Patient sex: M
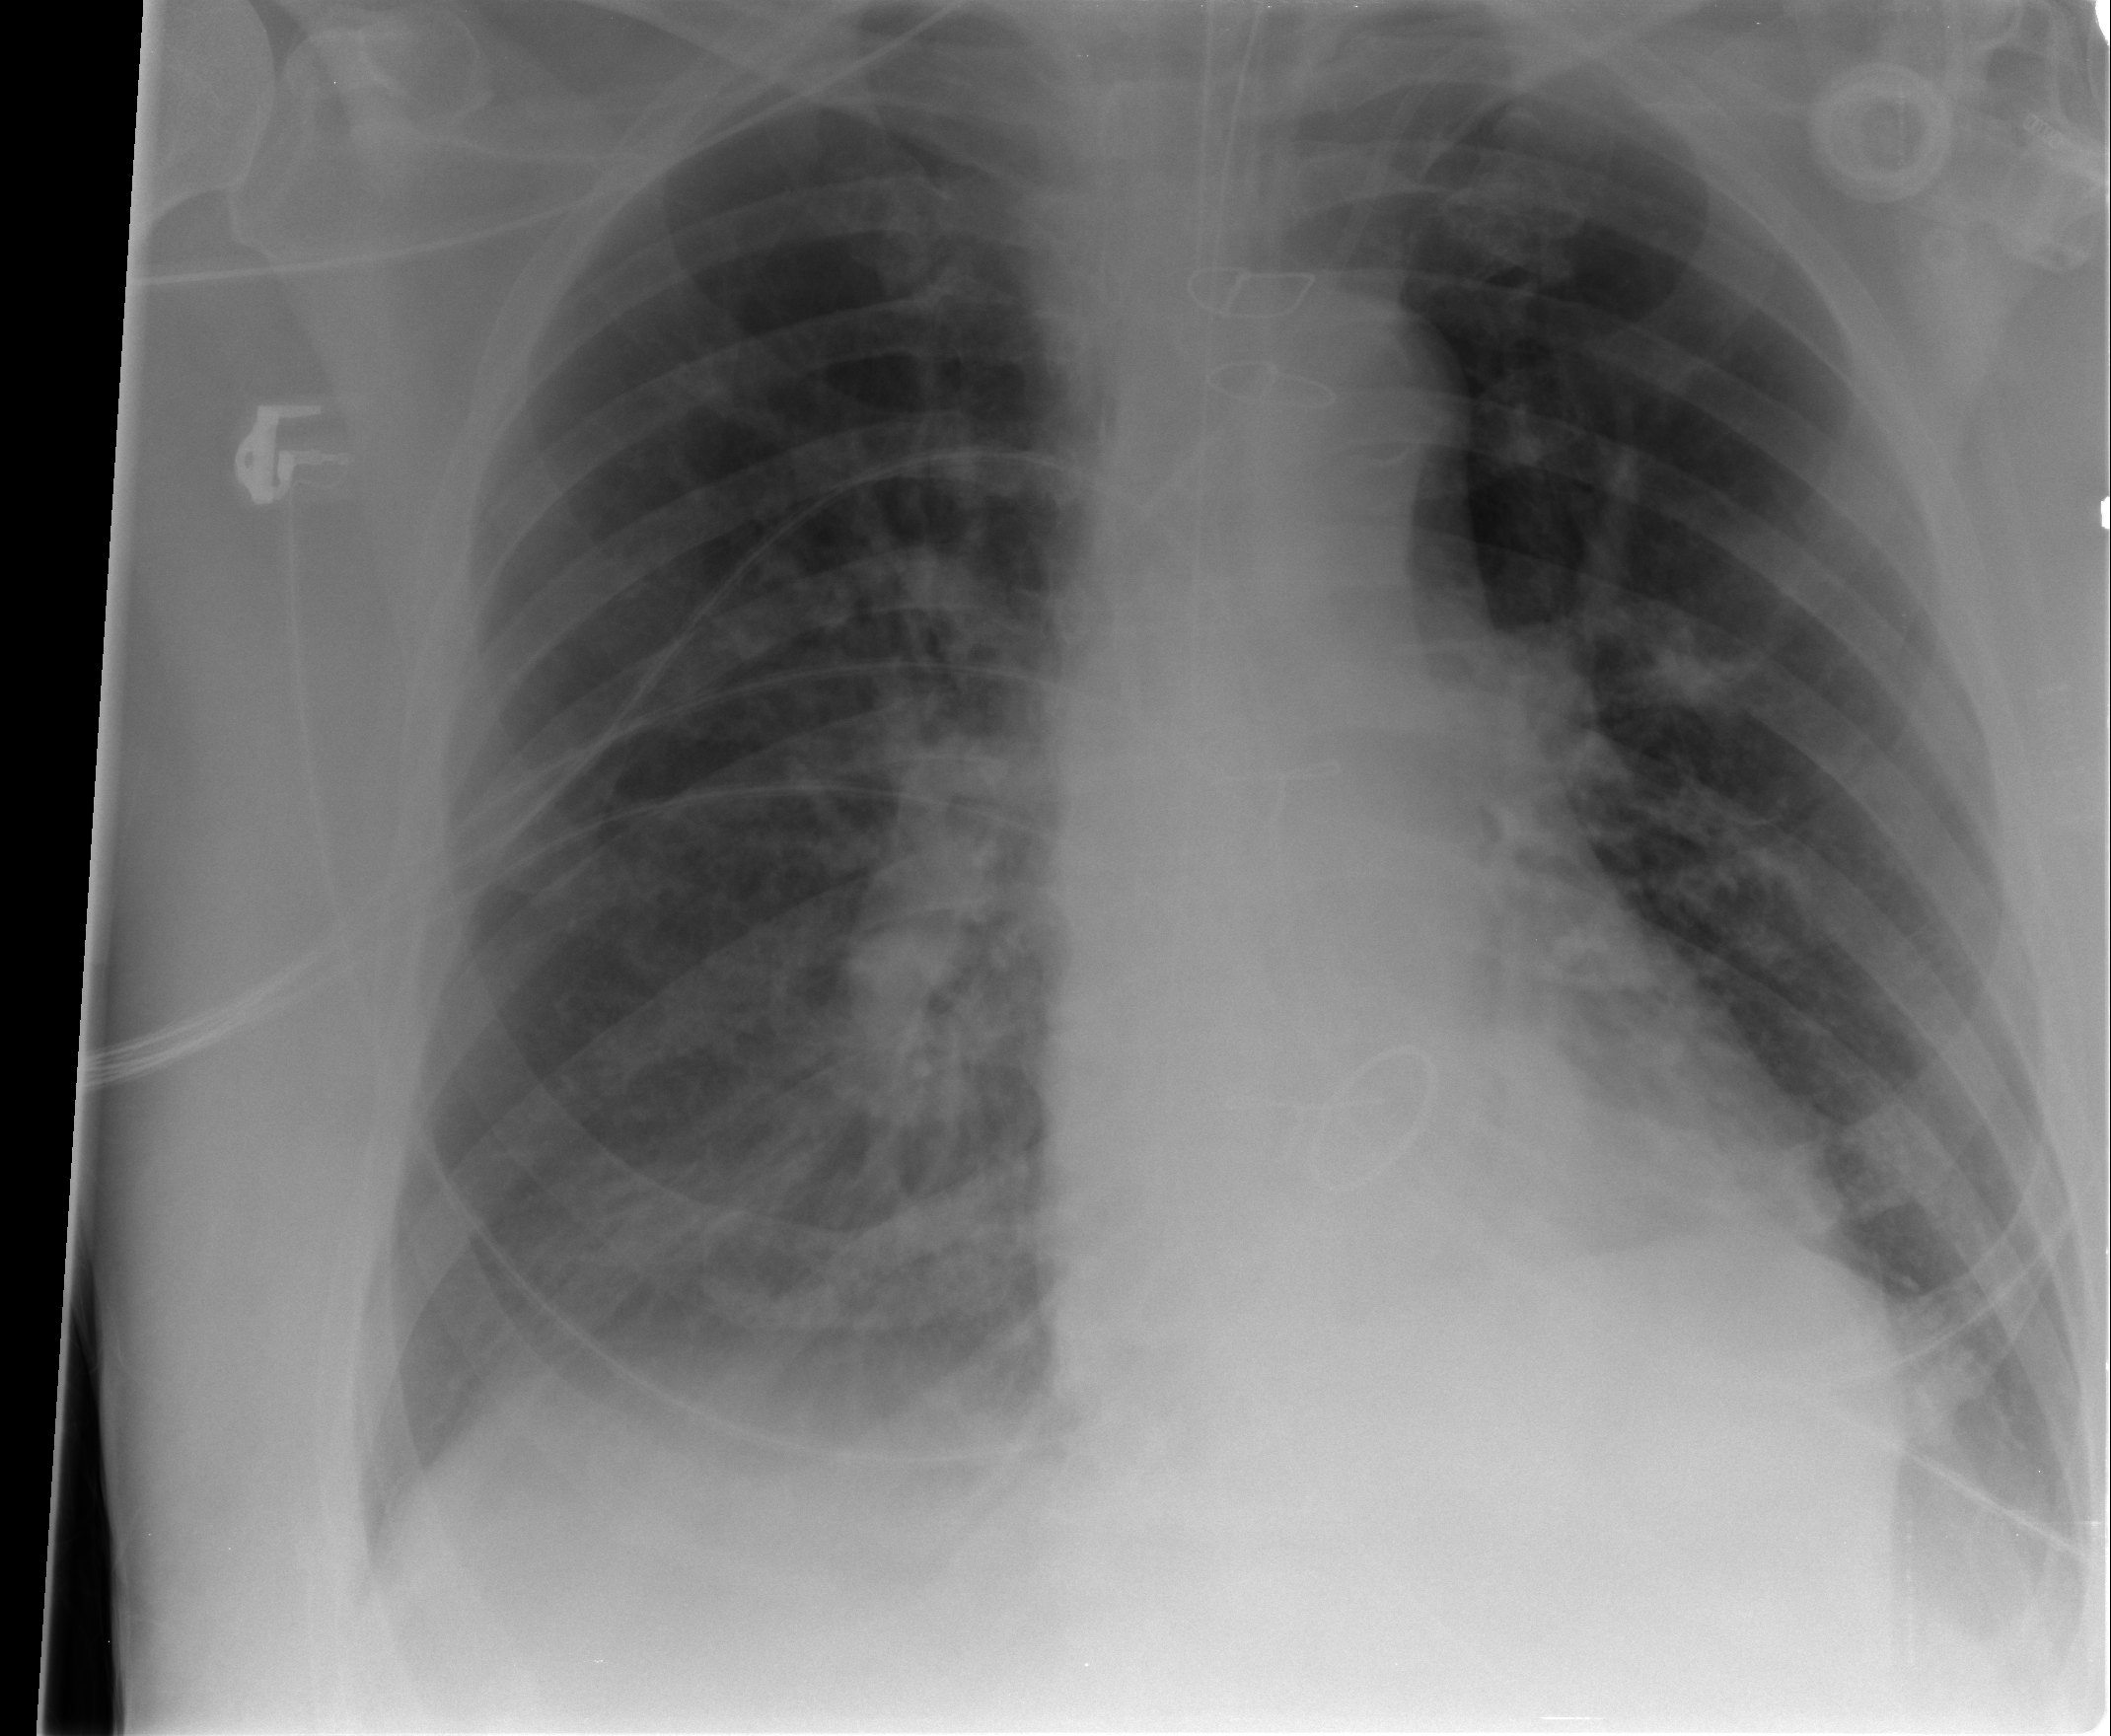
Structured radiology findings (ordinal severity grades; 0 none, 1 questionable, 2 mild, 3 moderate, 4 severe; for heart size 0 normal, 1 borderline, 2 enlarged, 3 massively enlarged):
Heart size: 0
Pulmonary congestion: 0
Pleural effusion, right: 2
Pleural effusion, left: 1
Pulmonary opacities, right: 0
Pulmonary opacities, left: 0
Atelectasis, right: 2
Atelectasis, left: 2